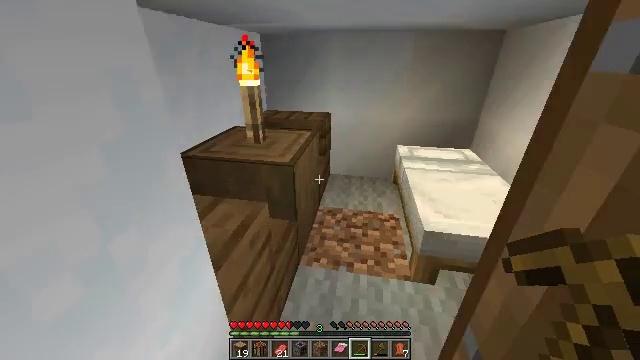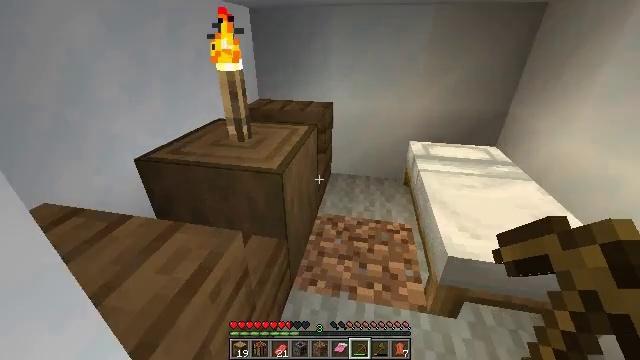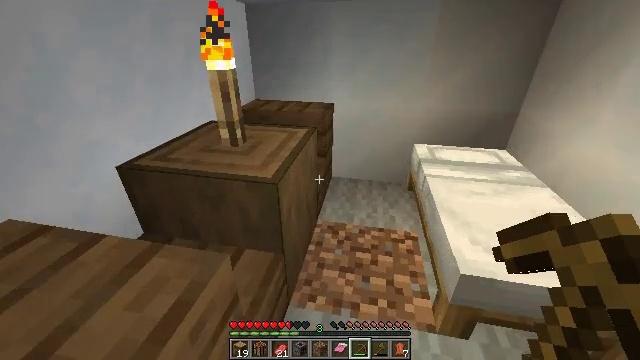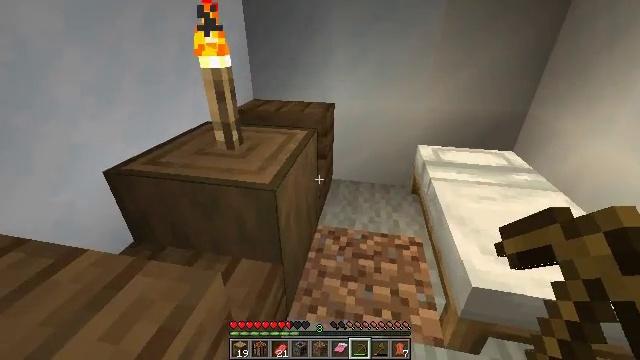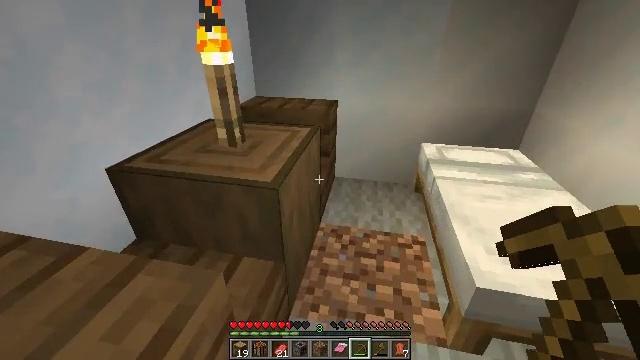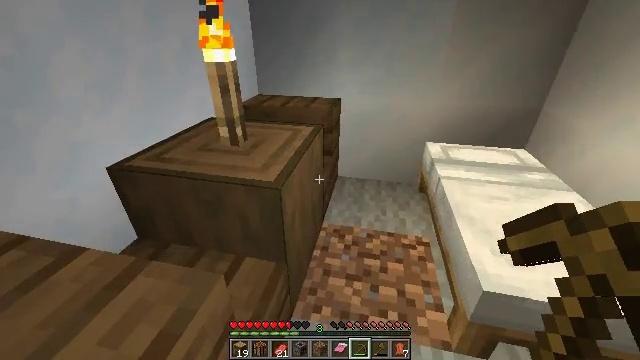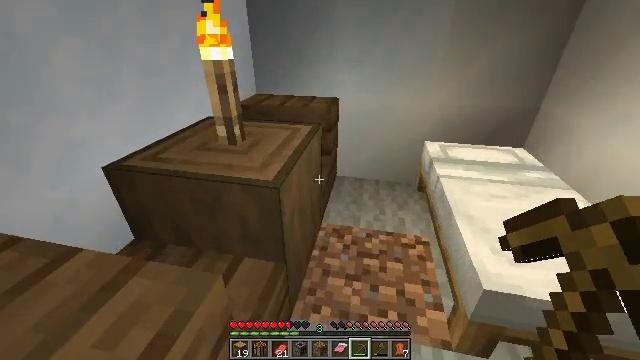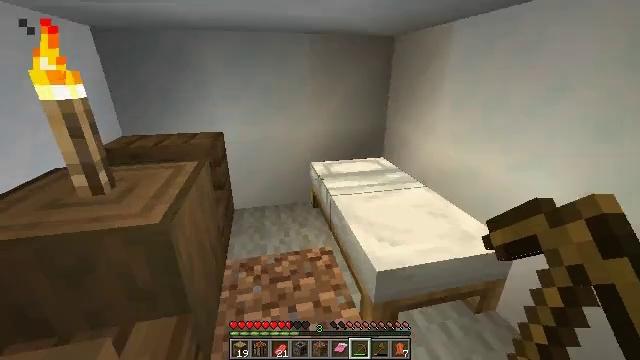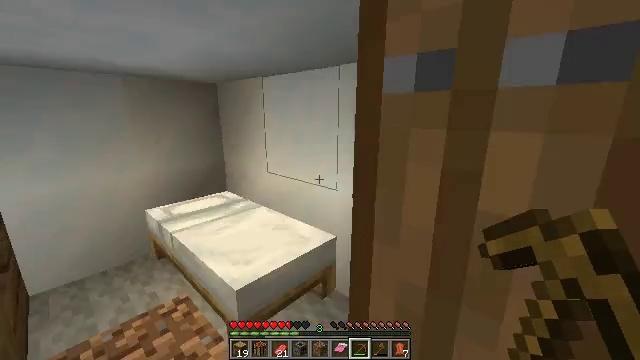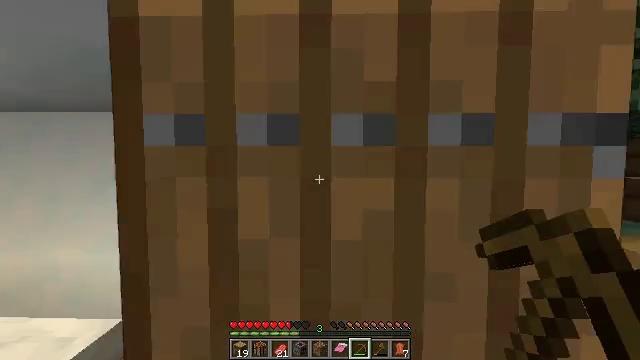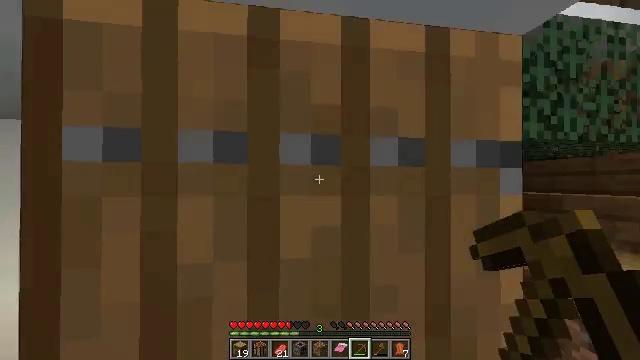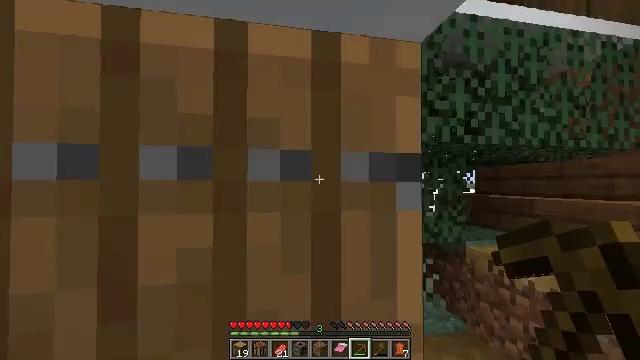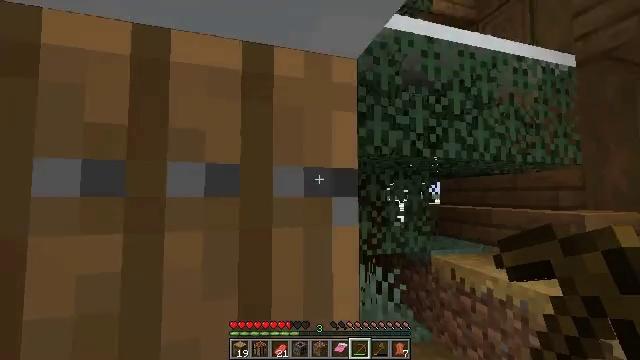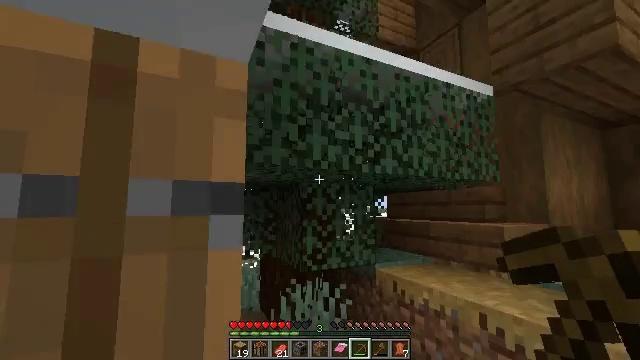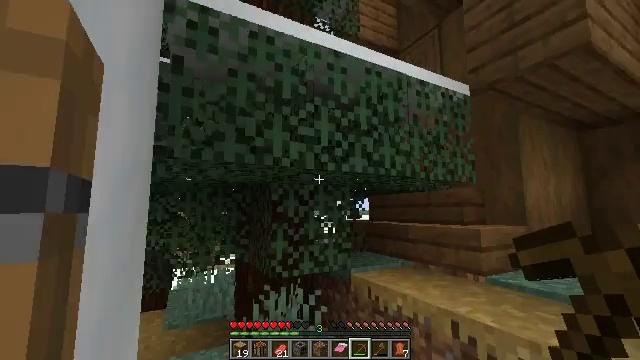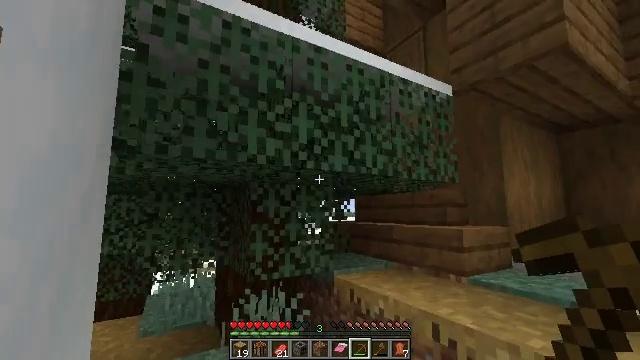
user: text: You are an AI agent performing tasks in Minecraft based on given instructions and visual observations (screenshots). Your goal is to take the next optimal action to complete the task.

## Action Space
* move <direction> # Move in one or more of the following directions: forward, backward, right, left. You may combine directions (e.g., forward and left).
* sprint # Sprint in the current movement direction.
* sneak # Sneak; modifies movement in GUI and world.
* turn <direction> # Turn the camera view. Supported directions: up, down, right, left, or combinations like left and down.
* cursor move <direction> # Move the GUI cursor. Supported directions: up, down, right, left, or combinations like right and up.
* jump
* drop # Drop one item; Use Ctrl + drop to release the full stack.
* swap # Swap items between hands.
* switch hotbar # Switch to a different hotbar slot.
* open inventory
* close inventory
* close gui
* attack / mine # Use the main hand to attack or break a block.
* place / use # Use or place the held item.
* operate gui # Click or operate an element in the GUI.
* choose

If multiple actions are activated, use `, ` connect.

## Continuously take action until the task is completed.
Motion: motion action
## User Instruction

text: Break the spruce leaves to clear the area.
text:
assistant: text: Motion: move forward, turn down
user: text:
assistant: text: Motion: no_op
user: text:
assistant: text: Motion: no_op
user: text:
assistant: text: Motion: no_op
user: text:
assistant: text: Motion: no_op
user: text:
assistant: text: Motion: move back
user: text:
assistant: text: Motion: move back, turn right and up
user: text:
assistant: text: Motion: move back, turn right and up
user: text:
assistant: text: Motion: move back, turn right and up
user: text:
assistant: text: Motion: move back and move right, turn right and up
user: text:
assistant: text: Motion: move right, turn right
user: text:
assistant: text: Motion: move right, turn right and up
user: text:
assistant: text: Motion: move right, turn right and up
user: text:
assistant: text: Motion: move forward and move right, turn right
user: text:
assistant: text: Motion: move forward and move right, turn right
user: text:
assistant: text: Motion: move forward and move right
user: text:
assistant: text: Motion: move forward and move right
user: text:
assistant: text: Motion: move forward and move right
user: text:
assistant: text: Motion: move forward, turn down
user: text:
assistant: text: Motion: turn right
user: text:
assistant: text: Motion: turn right and down
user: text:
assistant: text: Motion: turn right and down
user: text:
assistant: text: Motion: move forward, turn right
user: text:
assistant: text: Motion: move forward
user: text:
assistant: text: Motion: move forward, jump
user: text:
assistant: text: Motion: move forward, turn left, jump
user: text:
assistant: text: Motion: move forward, turn left, jump
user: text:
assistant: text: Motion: move forward, turn left, jump
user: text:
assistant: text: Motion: move forward and move right, turn left, jump
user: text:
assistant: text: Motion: move forward and move right, turn left